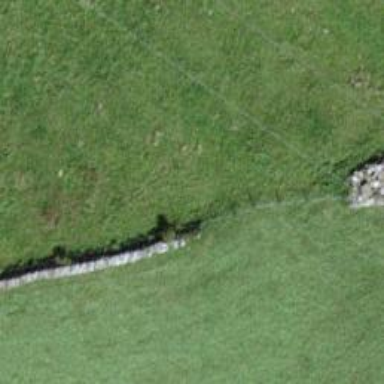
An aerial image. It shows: Wall barrier.